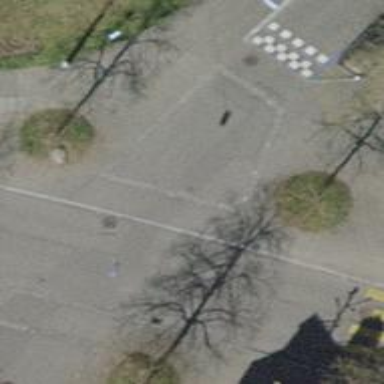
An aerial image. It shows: Unmarked crossing with traffic calming table.